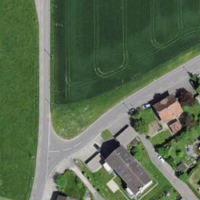
EUNIS habitat code: 54
Species observed at this site:
Cruciata laevipes